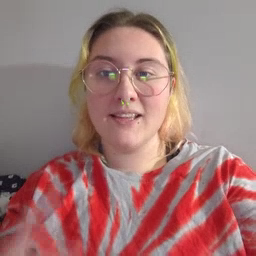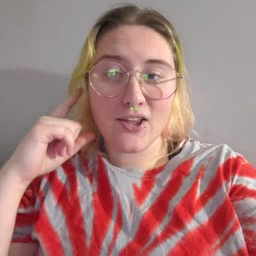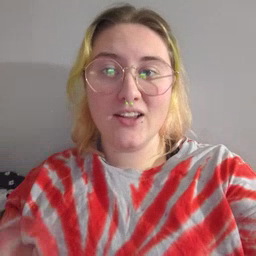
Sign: ear